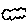
Label: cloud